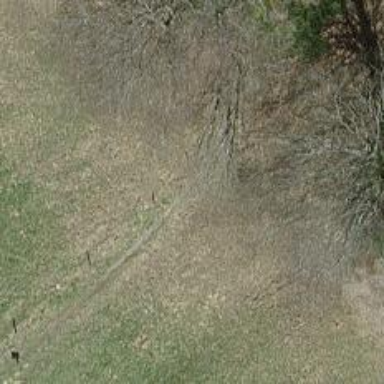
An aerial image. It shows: Path.